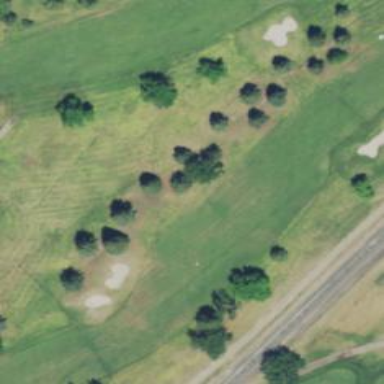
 specifically mown fairway on golf course."